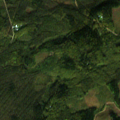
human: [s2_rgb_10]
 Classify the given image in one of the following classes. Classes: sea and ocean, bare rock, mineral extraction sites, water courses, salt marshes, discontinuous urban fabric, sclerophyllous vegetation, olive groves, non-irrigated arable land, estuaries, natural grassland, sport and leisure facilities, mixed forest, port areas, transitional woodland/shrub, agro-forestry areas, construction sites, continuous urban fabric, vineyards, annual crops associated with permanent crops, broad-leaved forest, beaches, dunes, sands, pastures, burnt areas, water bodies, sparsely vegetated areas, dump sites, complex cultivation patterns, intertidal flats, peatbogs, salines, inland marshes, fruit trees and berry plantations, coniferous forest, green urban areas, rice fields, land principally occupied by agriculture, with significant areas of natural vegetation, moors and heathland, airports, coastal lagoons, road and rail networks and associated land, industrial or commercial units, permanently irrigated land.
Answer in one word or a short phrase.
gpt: coniferous forest, transitional woodland/shrub